Aerial crown-view tile of a tropical tree (Barro Colorado Island, Panama), acquired 20250818:
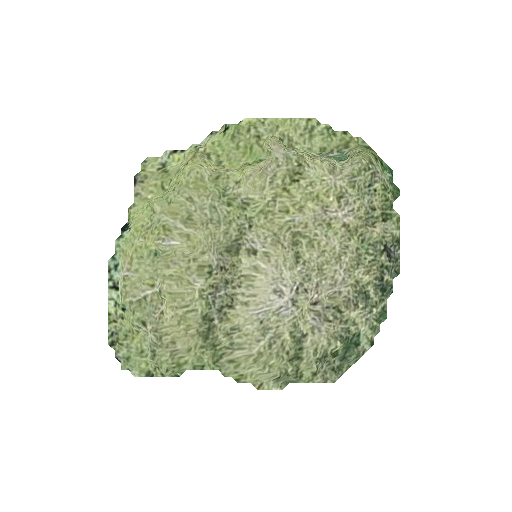
Species: Quararibea asterolepis
GBIF accepted scientific name: Quararibea asterolepis
Crown area: 92.107 m²